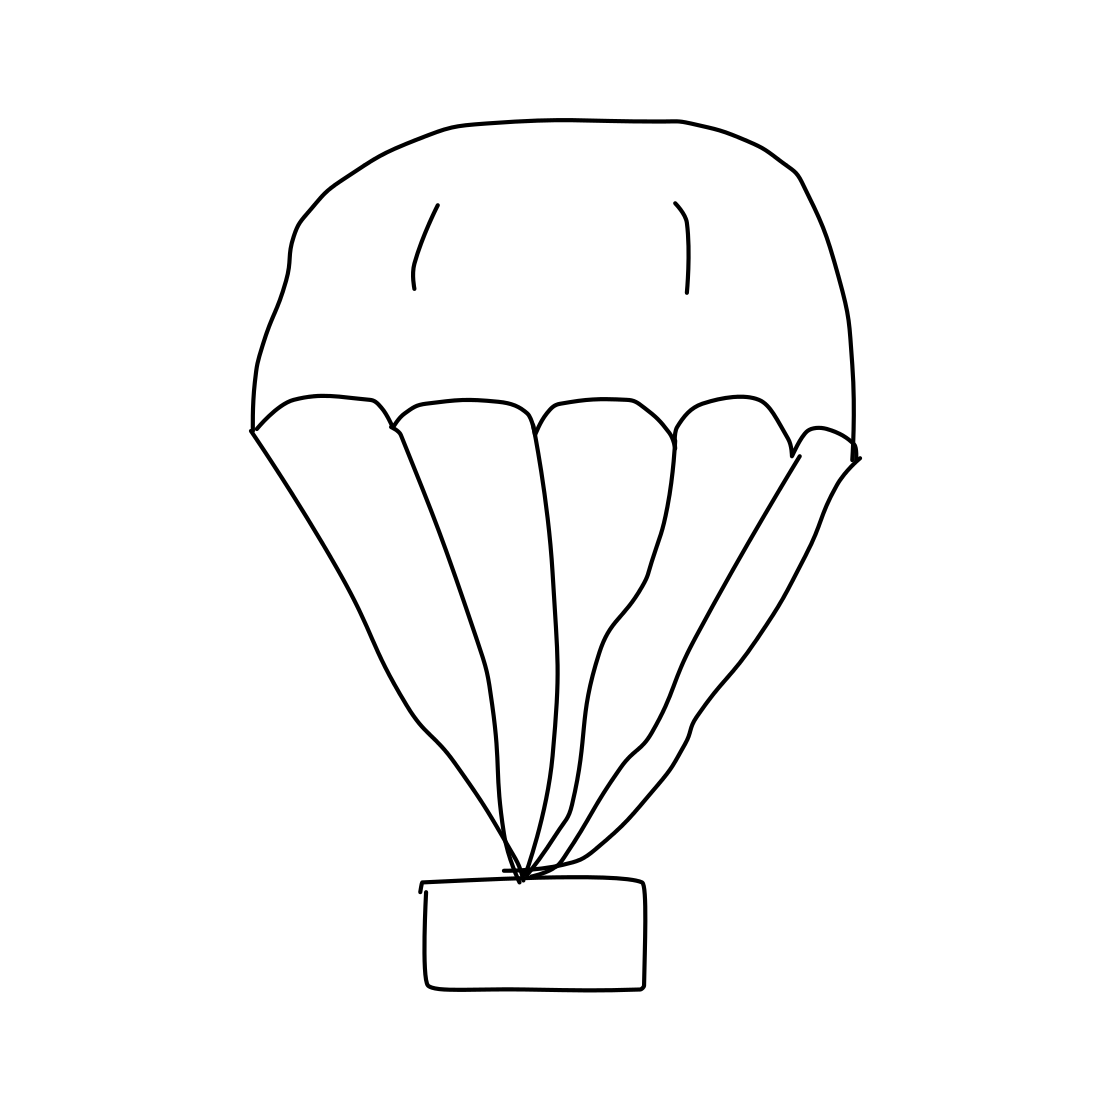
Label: parachute